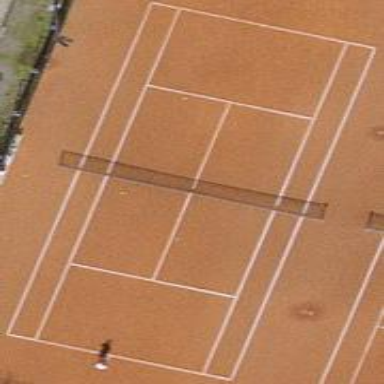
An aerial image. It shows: Tennis court on the leisure land pitch.